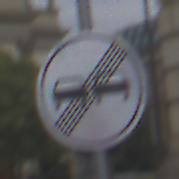
Verkehrszeichen: EndeUeberholverbot
Umgebung: Outdoor, Urban
Tageszeit: Midday
Wetter: Overcast
Licht: Natural
Jahreszeit: NotSpecified
Kontrast: LowContrast